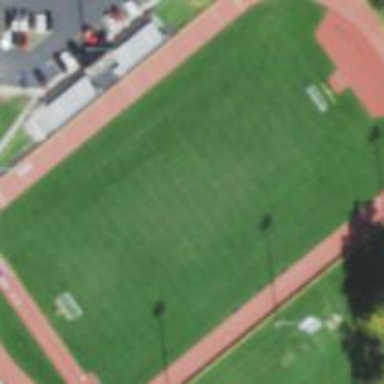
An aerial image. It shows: American football pitch for leisure and sport activities.